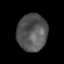
Tissue: prostate
Cell type: Epithelial cells
Senescence score: 0.3357
Nuclear area (px): 1090
Mean DAPI intensity: 84.428